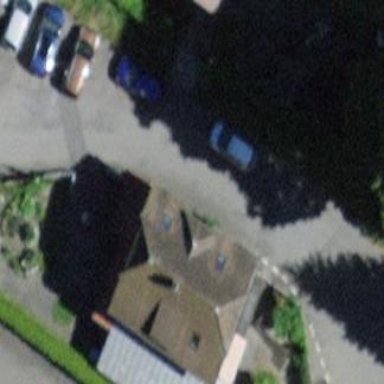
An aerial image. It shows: Train station building.